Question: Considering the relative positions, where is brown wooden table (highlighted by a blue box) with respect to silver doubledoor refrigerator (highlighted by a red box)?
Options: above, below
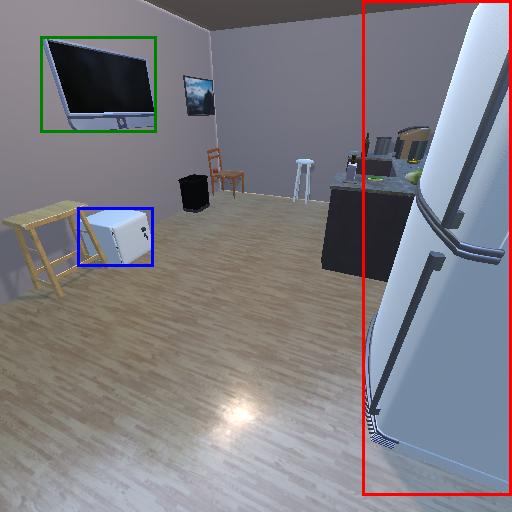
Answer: above